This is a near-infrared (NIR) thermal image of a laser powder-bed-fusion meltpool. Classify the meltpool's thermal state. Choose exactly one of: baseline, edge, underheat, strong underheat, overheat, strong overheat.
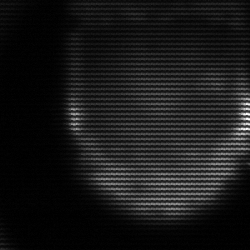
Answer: edge